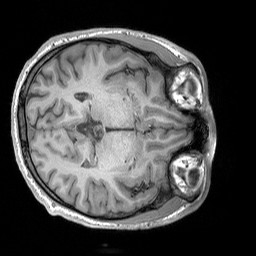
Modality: T1w
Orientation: axial
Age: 24
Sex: male
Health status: healthy
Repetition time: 1.9 s
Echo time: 0.00252 s